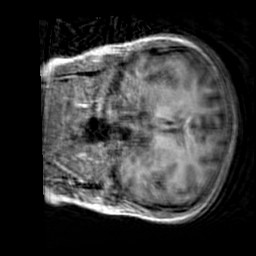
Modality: T1w
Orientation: coronal
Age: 25
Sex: female
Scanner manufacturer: siemens
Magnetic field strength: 3 T
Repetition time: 2.3 s
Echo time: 0.00303 s